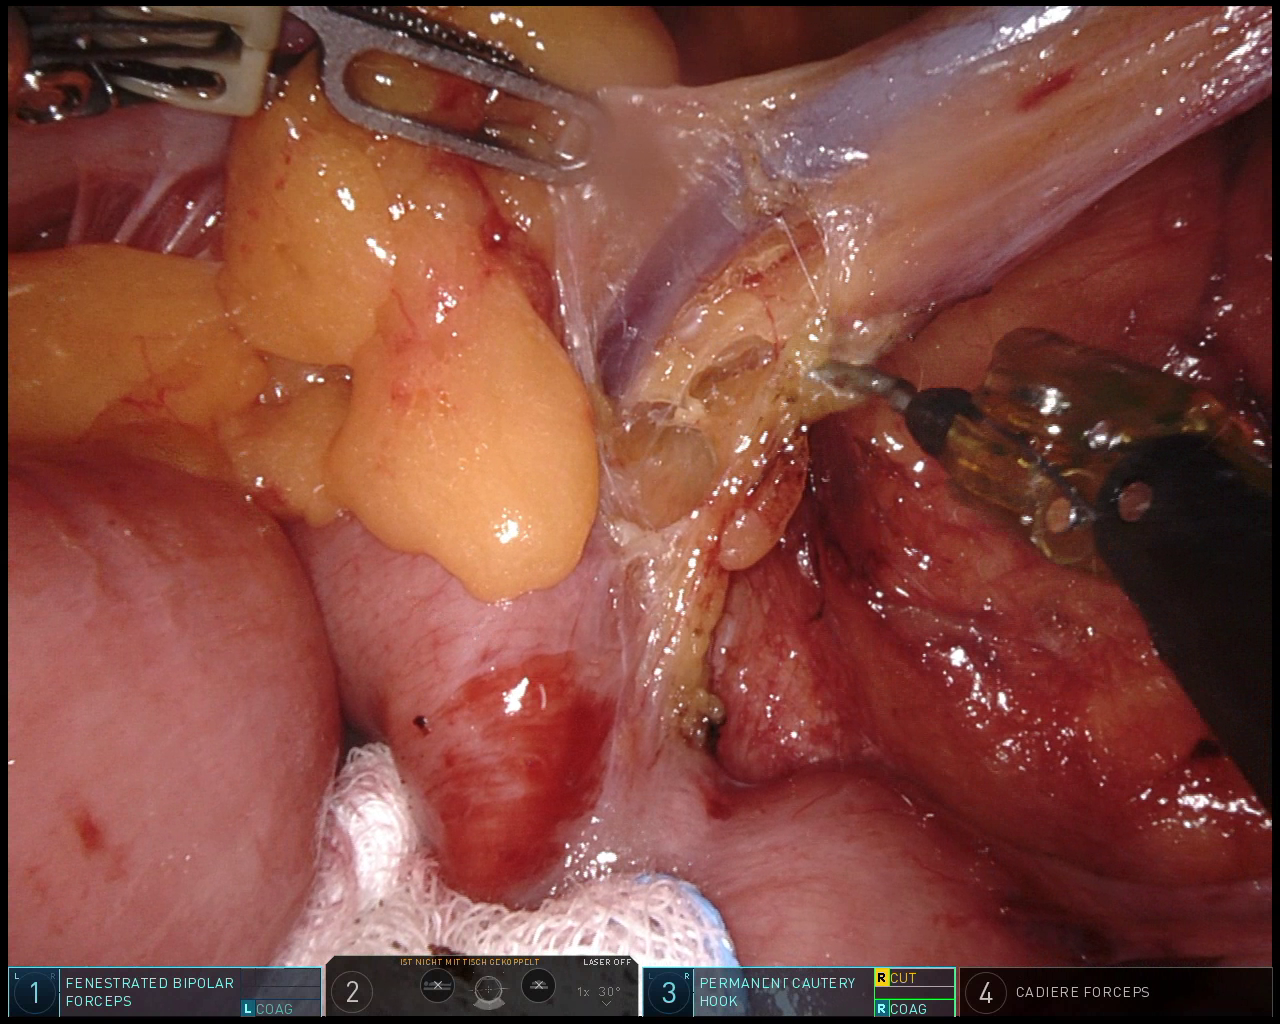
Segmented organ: small_intestine
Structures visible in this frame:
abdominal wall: no
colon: yes
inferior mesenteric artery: no
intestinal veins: yes
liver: no
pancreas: no
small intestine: yes
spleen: no
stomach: no
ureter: no
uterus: no
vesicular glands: no